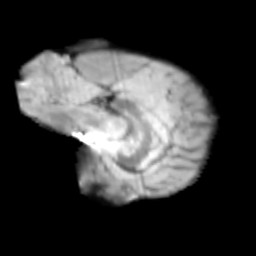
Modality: T2w
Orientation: sagittal
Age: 13
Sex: male
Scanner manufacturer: siemens
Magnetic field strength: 3 T
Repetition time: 3.8 s
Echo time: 0.07 s